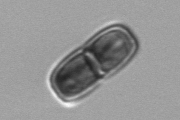
Label: Ephemera